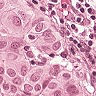
Metastatic tissue present: yes